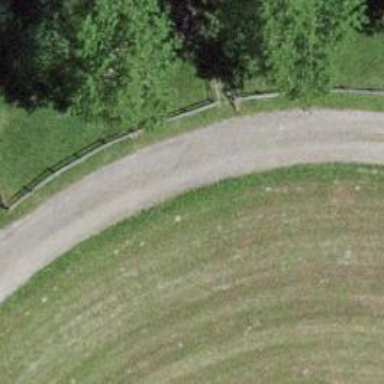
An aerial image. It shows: Track with grade 2 gravel surface.